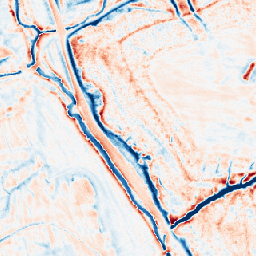
Category: edge_preserving
Decomposition family: guided
Decomposition parameters: radius: 4
eps: 0.01
Upsampling method: nearest
Upsampling parameters: scale: 8
Upsampling scale: 8